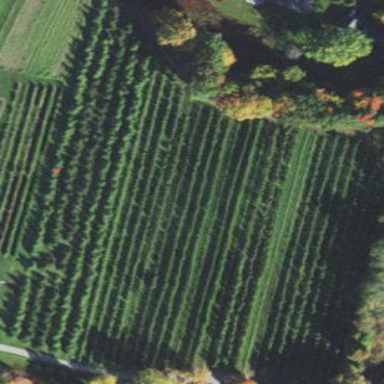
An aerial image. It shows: Orchard.